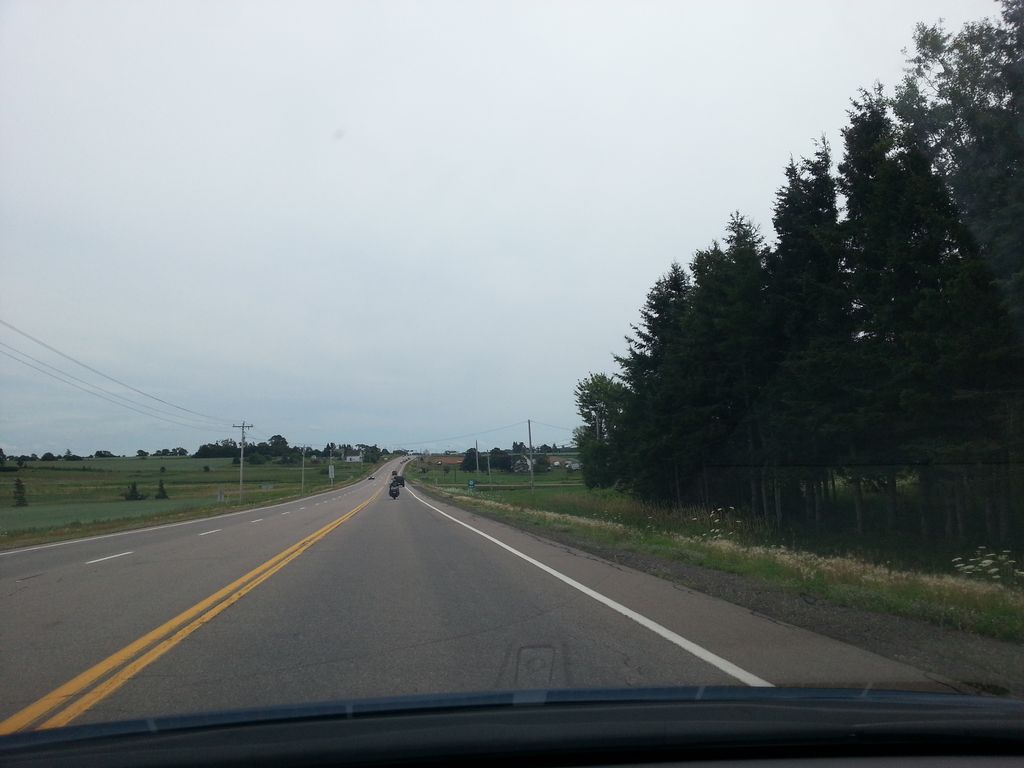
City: charlottetown